Aerial crown-view tile of a tropical tree (Barro Colorado Island, Panama), acquired 20250715:
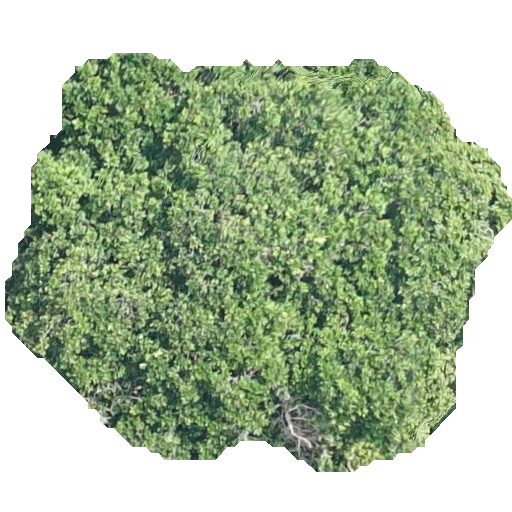
Species: Anacardium excelsum
GBIF accepted scientific name: Anacardium excelsum
Crown area: 240.495 m²